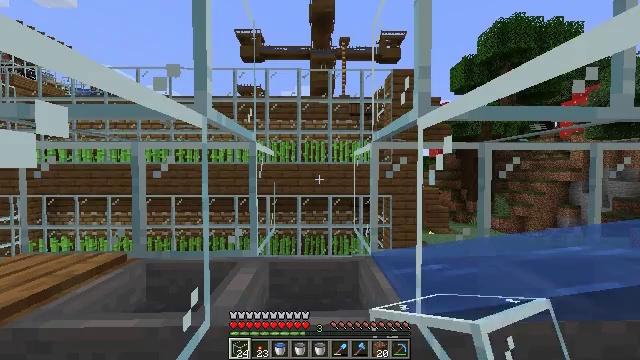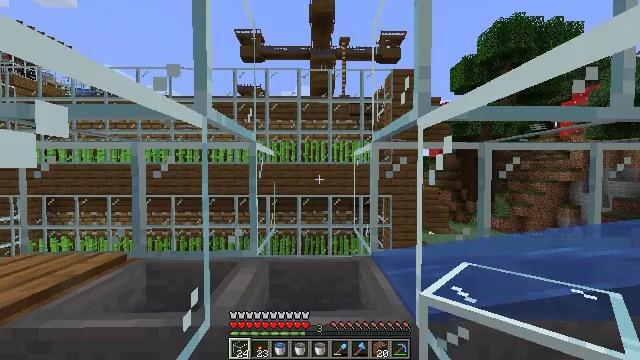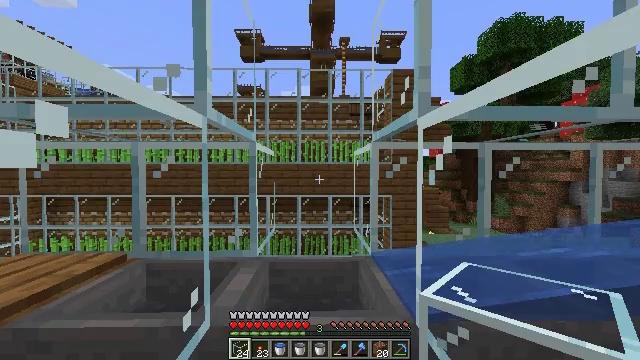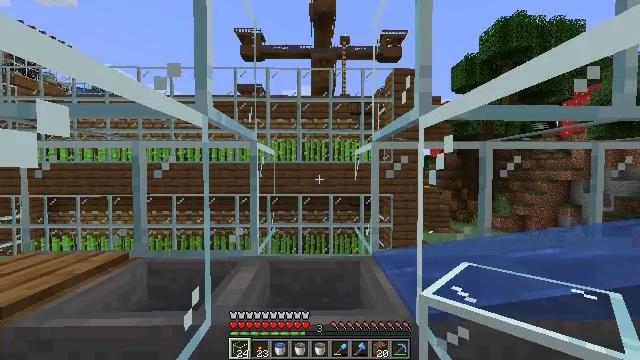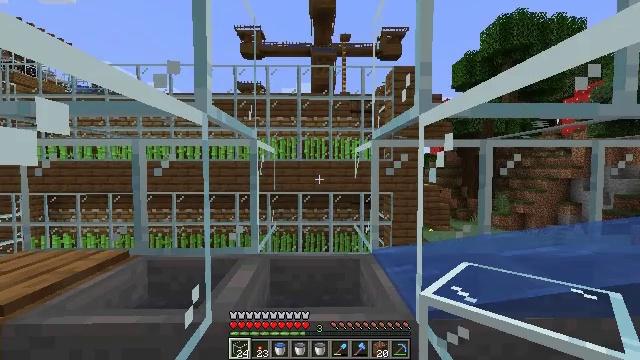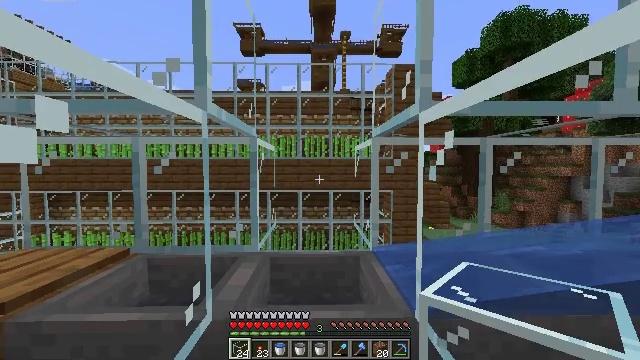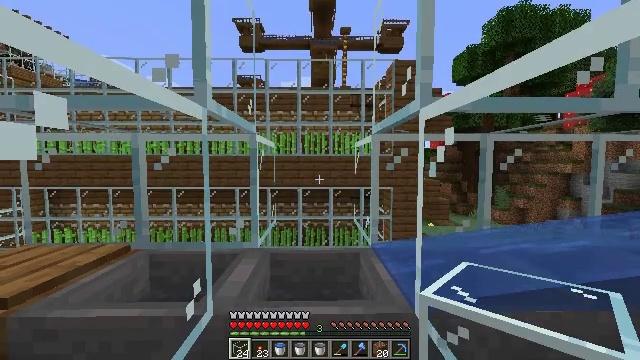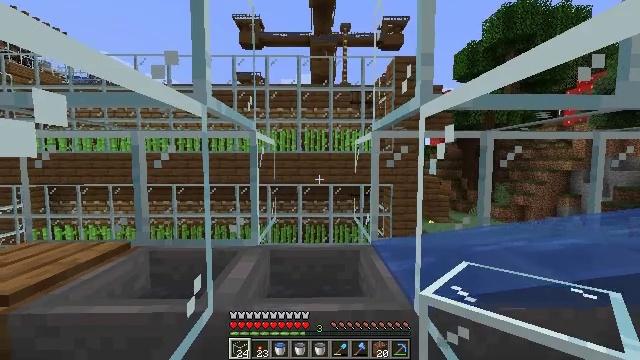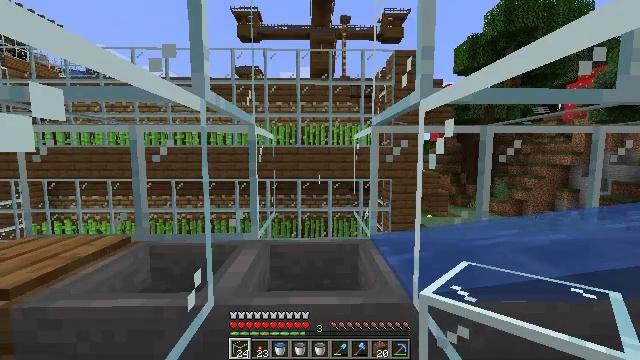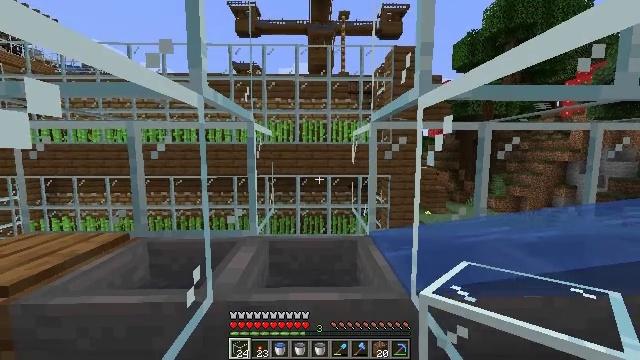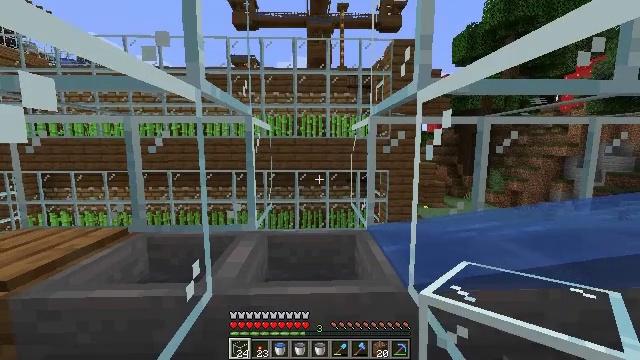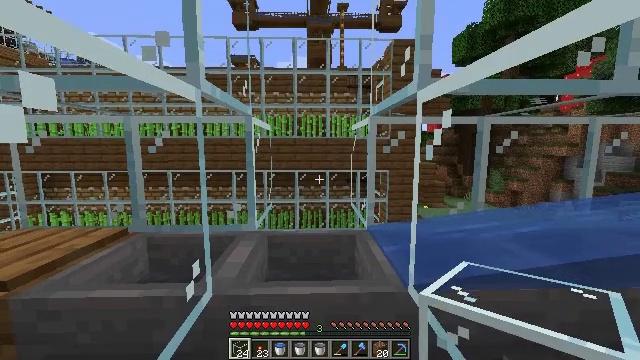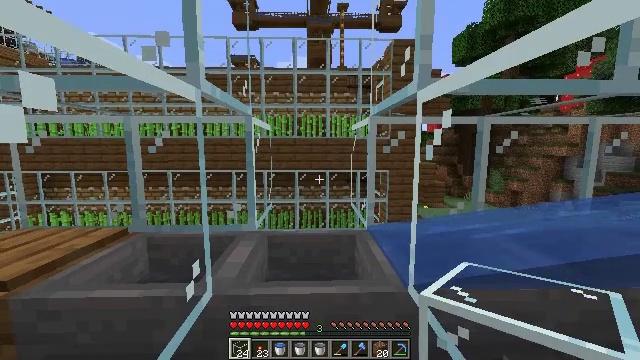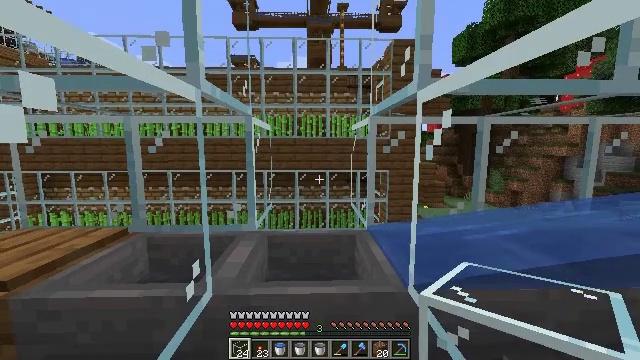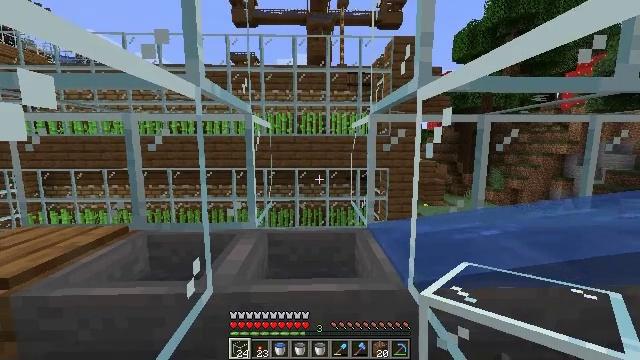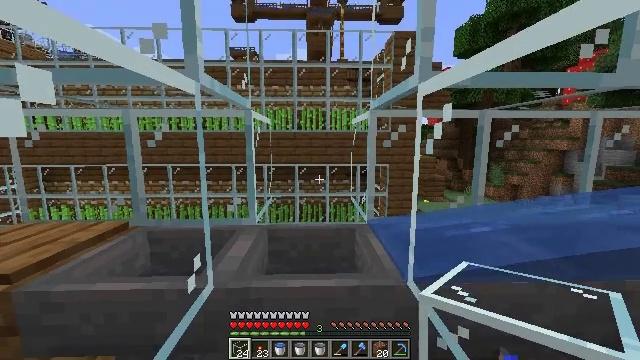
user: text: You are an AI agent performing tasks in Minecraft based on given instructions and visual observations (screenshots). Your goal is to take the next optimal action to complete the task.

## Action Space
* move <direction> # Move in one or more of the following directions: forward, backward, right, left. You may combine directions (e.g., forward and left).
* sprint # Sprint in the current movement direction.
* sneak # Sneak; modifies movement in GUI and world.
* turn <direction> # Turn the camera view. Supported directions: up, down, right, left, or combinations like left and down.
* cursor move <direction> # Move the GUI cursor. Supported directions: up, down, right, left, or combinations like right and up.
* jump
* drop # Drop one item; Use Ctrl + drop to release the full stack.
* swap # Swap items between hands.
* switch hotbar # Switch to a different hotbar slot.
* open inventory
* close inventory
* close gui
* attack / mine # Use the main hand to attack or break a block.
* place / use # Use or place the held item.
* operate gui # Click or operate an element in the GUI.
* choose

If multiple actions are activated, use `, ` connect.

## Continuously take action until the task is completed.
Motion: motion action
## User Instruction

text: Mine the comparator to reclaim it.
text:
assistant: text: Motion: attack / mine
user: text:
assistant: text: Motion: attack / mine
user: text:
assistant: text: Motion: attack / mine
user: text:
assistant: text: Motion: no_op
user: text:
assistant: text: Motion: no_op
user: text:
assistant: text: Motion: no_op
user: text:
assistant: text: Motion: no_op
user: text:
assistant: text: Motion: turn down
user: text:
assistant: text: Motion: no_op
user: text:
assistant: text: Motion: turn down
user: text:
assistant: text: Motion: no_op
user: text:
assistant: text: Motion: no_op
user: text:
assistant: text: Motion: no_op
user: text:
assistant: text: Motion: no_op
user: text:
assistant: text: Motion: no_op
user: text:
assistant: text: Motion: turn down
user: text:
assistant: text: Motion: turn down
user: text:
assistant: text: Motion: no_op
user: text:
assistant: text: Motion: no_op
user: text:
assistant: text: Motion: no_op
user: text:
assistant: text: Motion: no_op
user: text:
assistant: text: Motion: no_op
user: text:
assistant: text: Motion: no_op
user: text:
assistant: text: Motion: no_op
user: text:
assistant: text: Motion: no_op
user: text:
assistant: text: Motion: no_op
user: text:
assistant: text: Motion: no_op
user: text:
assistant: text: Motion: no_op
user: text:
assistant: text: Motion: no_op
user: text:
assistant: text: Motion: no_op